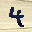
Label: 4